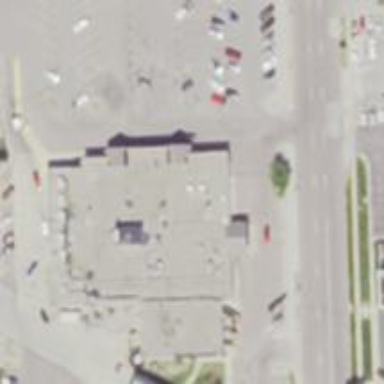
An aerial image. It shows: Pharmacy providing healthcare services.